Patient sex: M
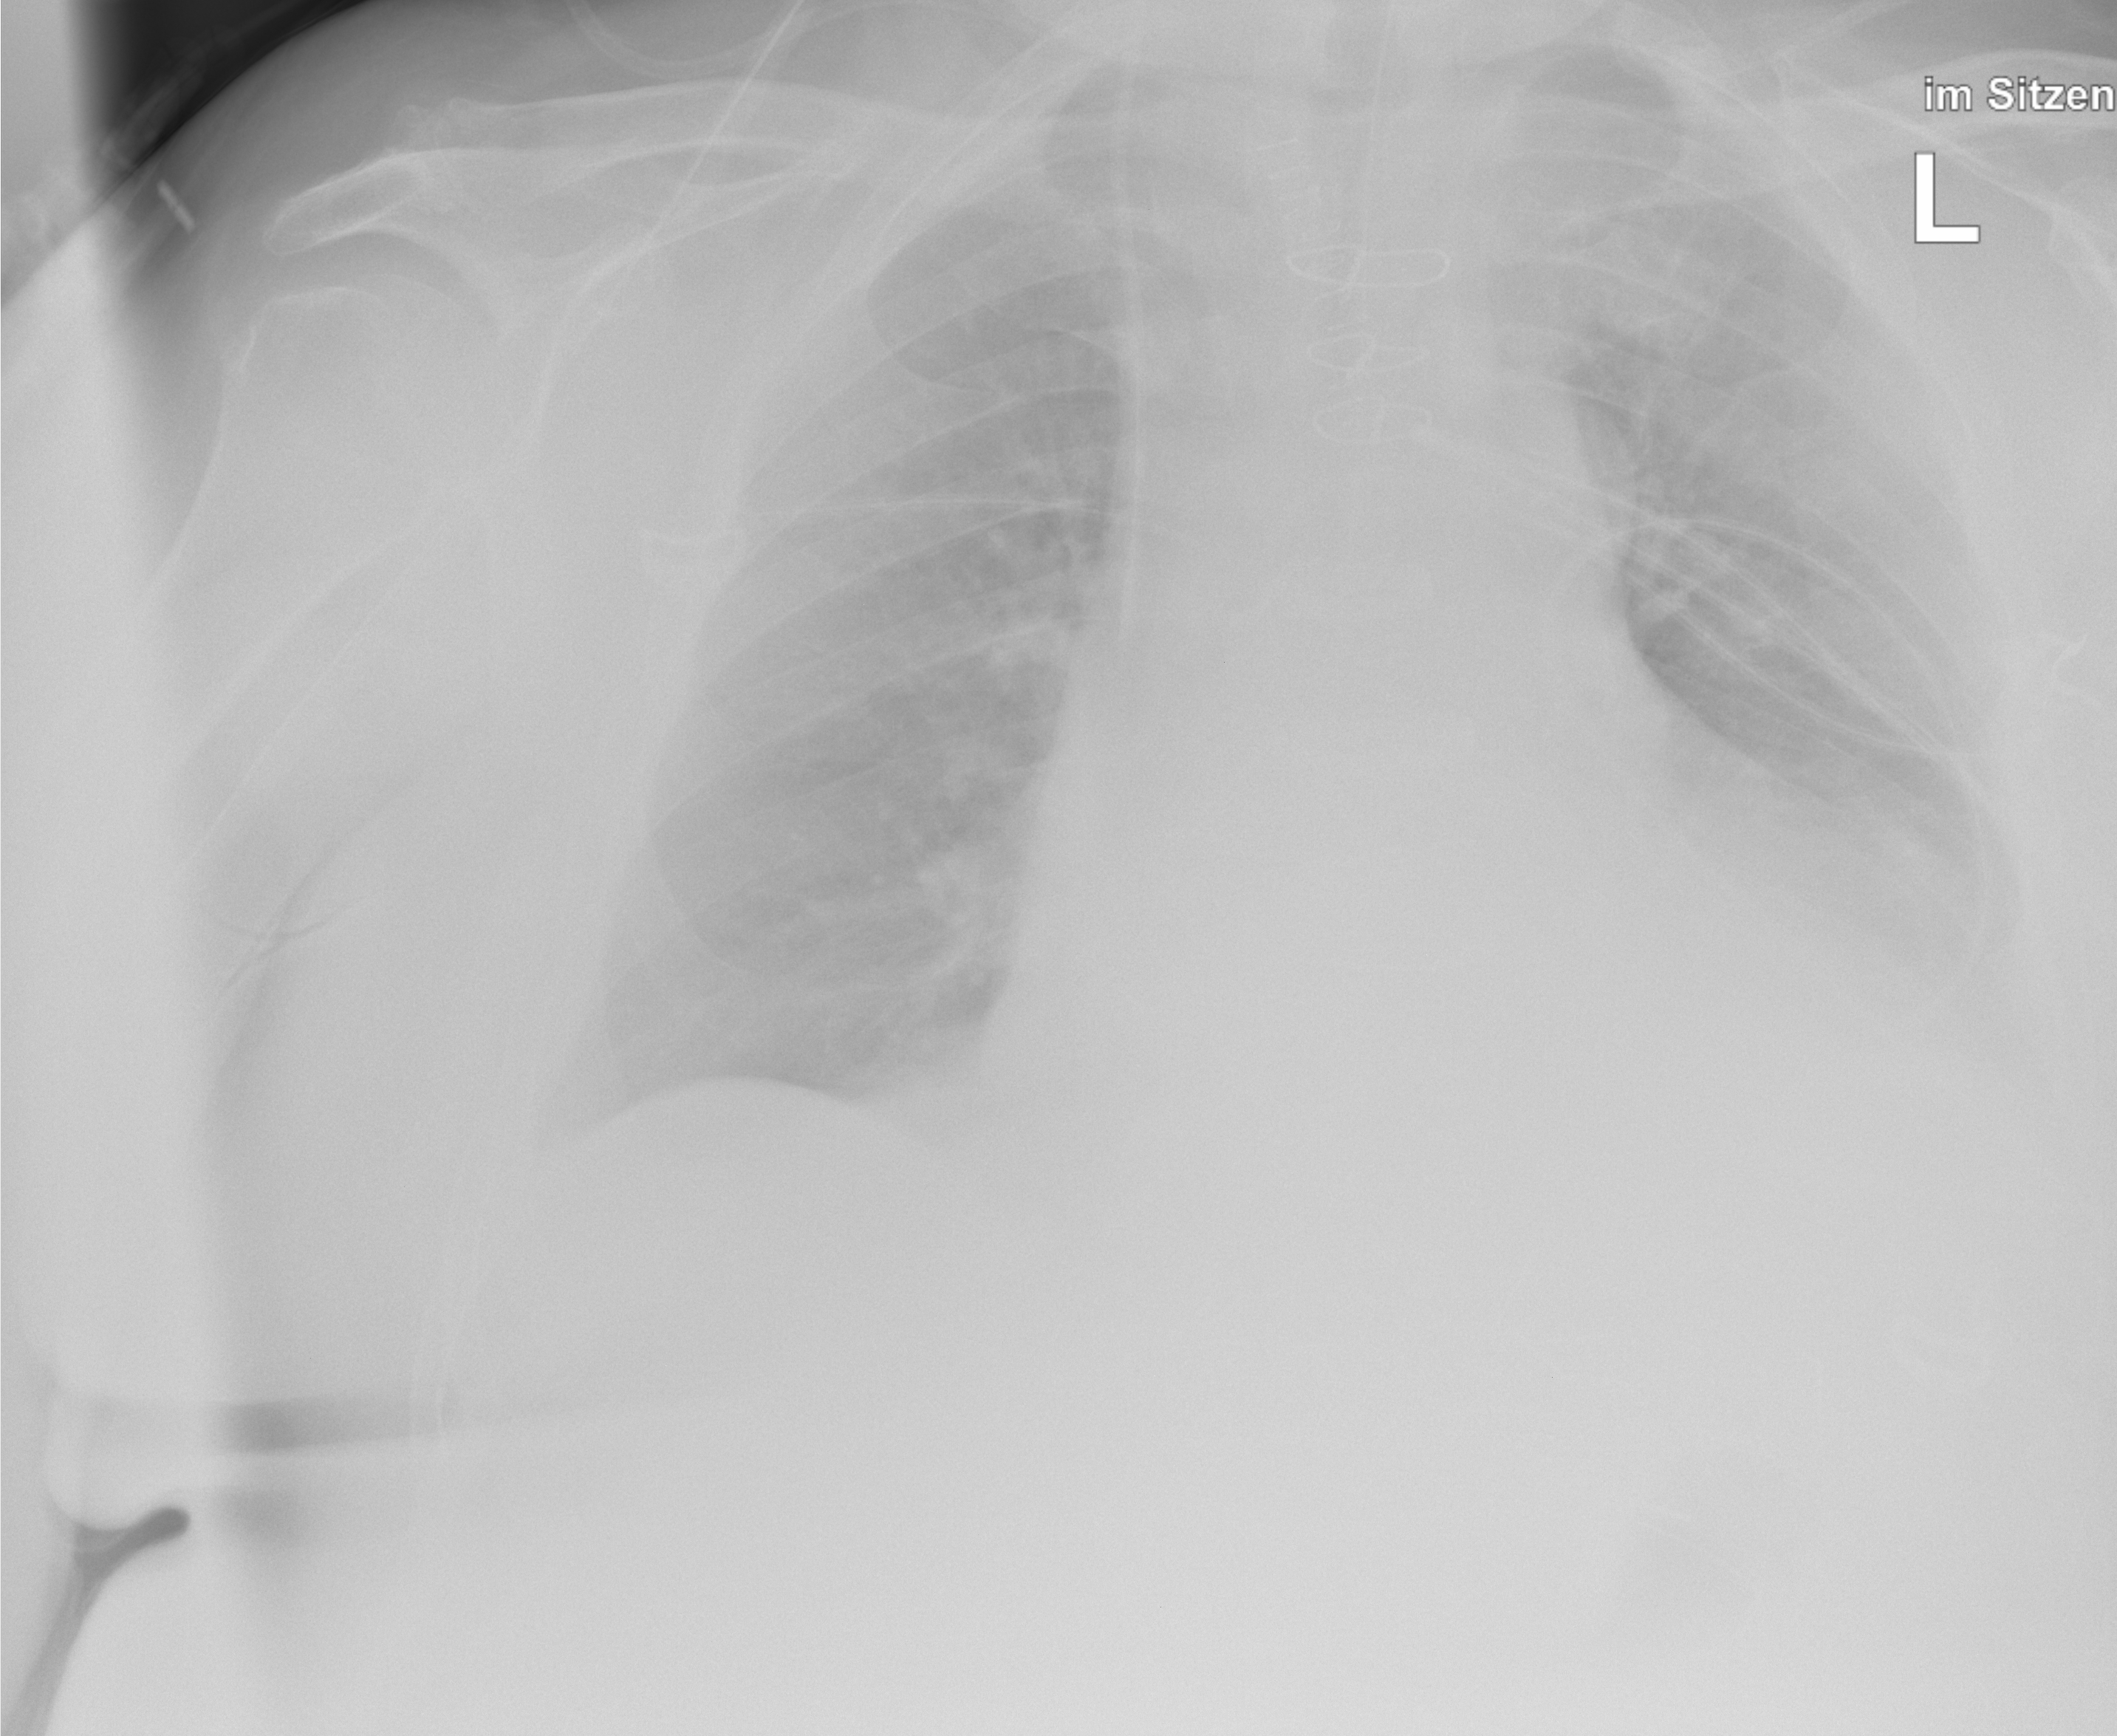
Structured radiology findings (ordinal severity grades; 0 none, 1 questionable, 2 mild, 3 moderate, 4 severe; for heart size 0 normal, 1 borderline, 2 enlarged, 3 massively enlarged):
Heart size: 2
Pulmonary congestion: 0
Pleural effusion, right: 0
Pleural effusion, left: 2
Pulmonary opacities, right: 0
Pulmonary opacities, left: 0
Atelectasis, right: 0
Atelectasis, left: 2